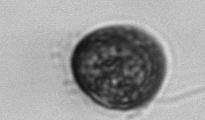
Label: Prorocentrum